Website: macys
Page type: payment
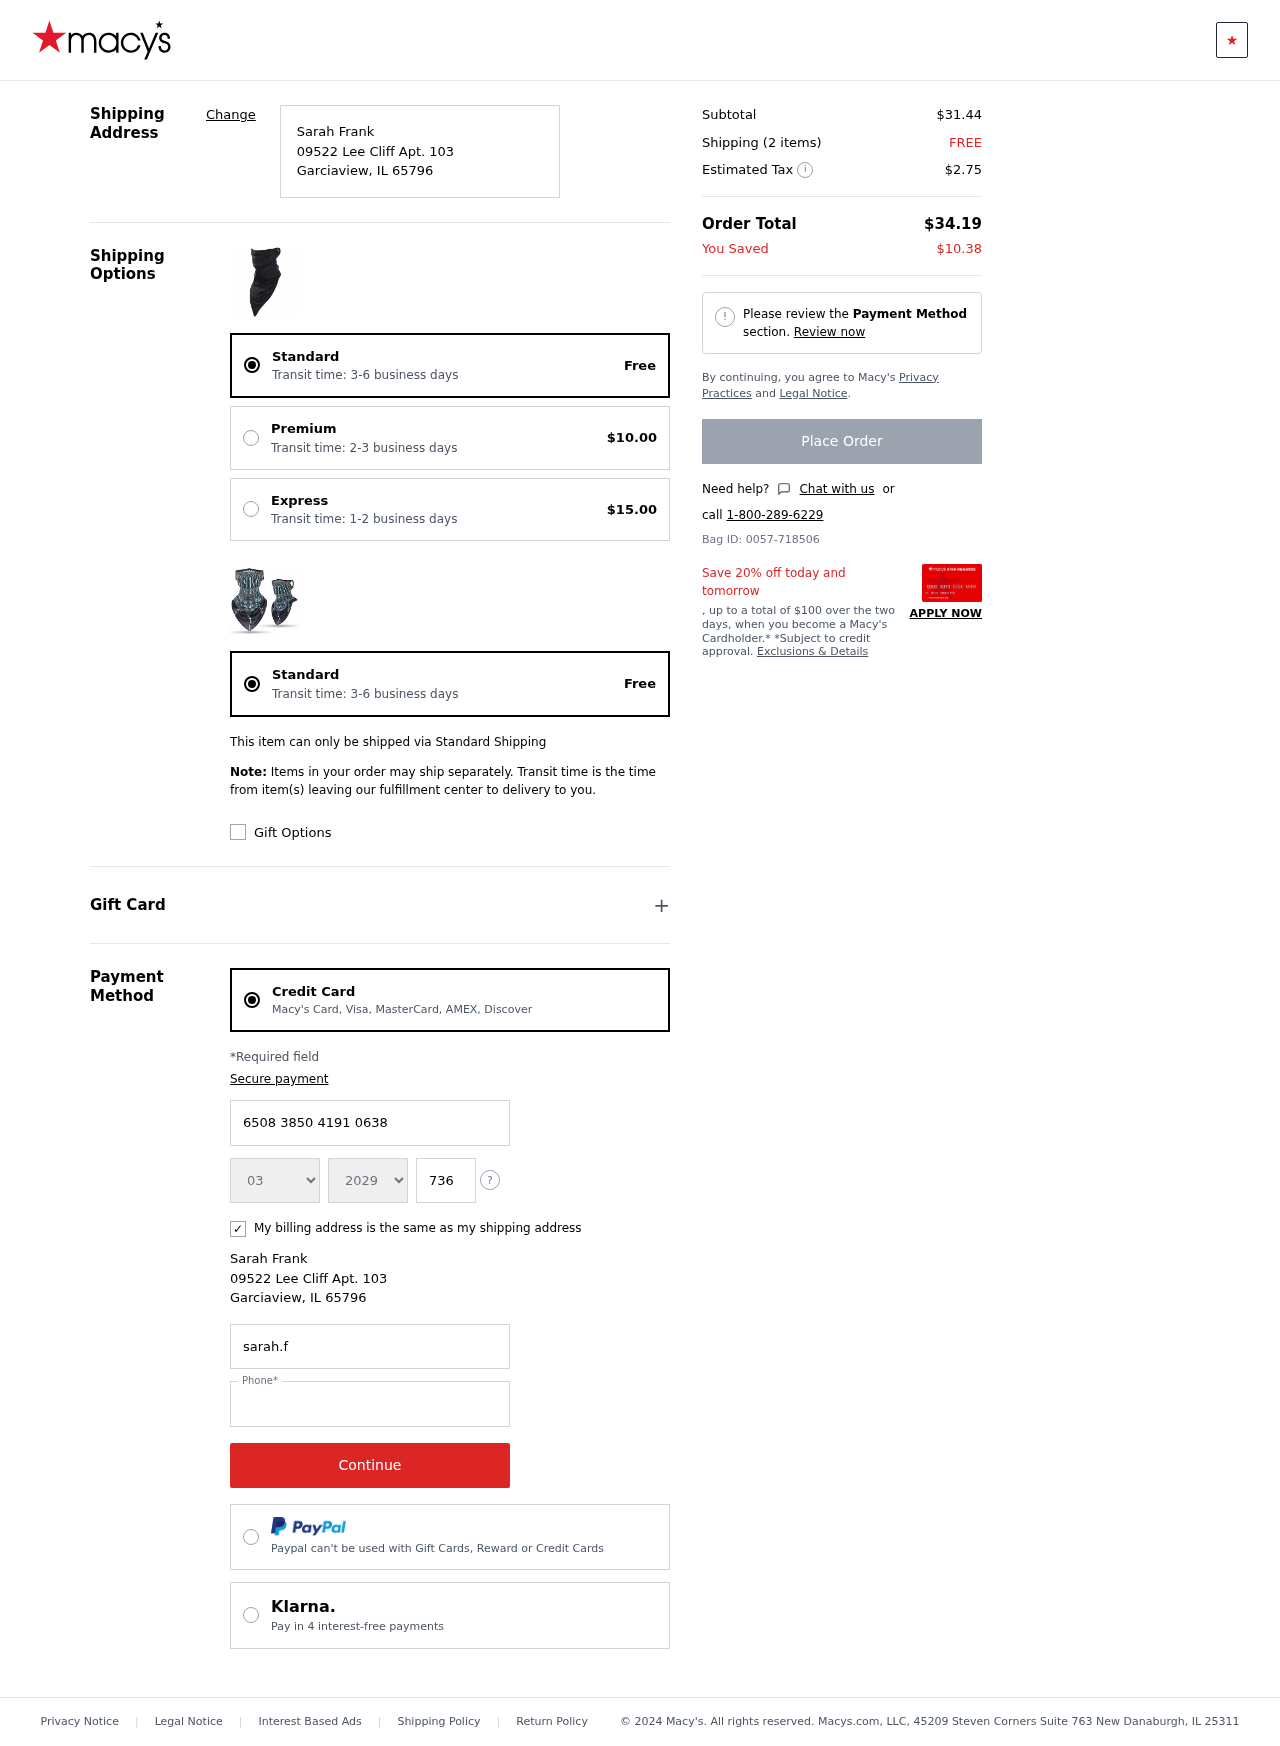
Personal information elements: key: PII_CARD_CVV
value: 736
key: PII_CARD_EXPIRY_MONTH
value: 03
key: PII_CARD_EXPIRY_YEAR
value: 29
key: PII_CARD_NUMBER
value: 6508 3850 4191 0638
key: PII_CITY
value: Garciaview
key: PII_EMAIL
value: sarah.frank@yahoo.com
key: PII_FULLNAME
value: Sarah Frank
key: PII_PHONE
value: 9936426569
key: PII_POSTCODE
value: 65796
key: PII_STATE_ABBR
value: IL
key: PII_STREET
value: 09522 Lee Cliff Apt. 103
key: PII_FULLNAME2
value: Sarah Frank
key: PII_CITY2
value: Garciaview
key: PII_STATE_ABBR2
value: IL
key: PII_POSTCODE_FULL
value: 65796
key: PII_POSTCODE_NUMERIC
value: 65796
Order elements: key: ORDER_DELIVERY_DATE
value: Transit time: 3-6 business days
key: ORDER_SHIPPING_STANDARD
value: Free
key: ORDER_SHIPPING_PREMIUM
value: $10.00
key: ORDER_SHIPPING_EXPRESS
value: $15.00
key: ORDER_DELIVERY_DATE2
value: Transit time: 3-6 business days
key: ORDER_SHIPPING_STANDARD2
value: Free
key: ORDER_SUBTOTAL
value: $31.44
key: ORDER_NUM_ITEMS
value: Shipping (2 items)
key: ORDER_SHIPPING_COST
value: FREE
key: ORDER_TAX
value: $2.75
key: ORDER_TOTAL
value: $34.19
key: ORDER_SAVINGS
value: $10.38
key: ORDER_ID
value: Bag ID: 0057-718506